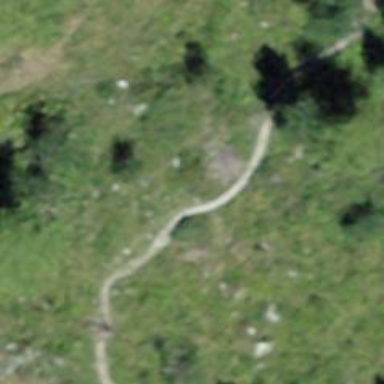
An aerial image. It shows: Ground path.